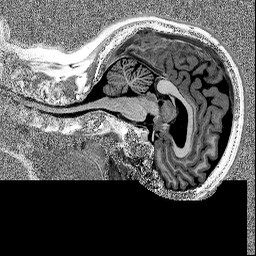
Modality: MP2RAGE
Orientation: sagittal
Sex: female